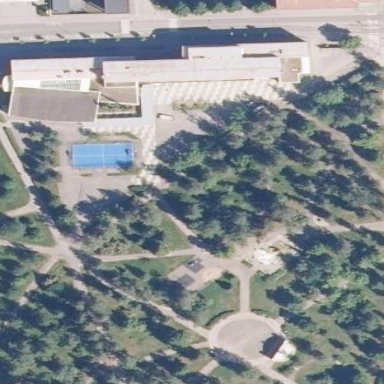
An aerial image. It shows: Lovely park for leisure and relaxation.